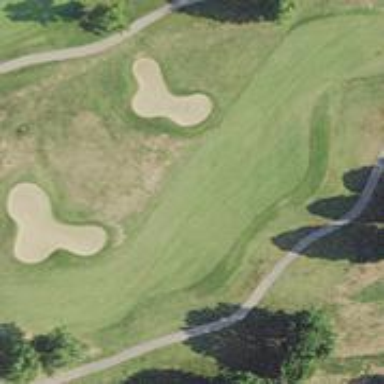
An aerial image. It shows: Golf hole.